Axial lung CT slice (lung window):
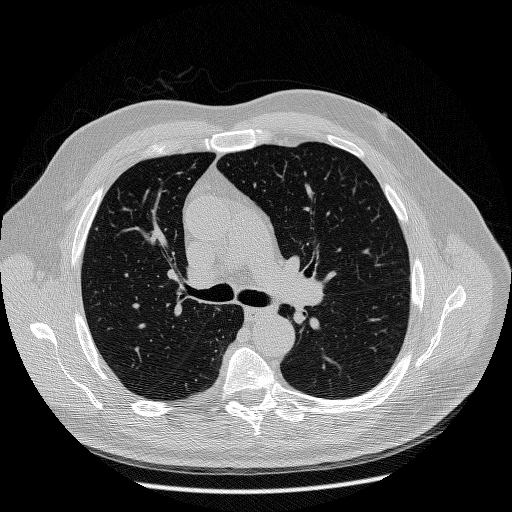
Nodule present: no